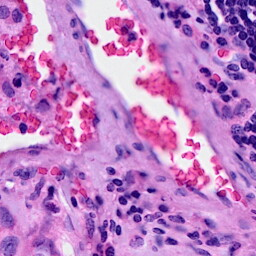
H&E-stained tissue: Breast